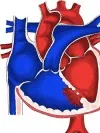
Antegrade jugular vein approach in multiple-defect muscular VSD closure with pulmonary hypertension. (A) Multiple VSD.
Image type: radiology (ct)